Question: I have written this code for servlet
'''
import java.io.*;
import javax.servlet.*;
import javax.servlet.http.*;
public class Httpservlet1 extends HttpServlet
{
public void doGet(HttpServletRequest request,
HttpServletResponse response)
throws ServletException, IOException
{
String color = request.getParameter("color");
response.setContentType("text/html");
PrintWriter pw = response.getWriter();
pw.println("<B>The selected color is: ");
pw.println(color);
pw.close();
}
}
'''
i have compiled it and its corresponding html file action attribute value is
'''
action="http://localhost:8765/HS/HTTPSERVLET">
'''
and
web.xml contains
servlet-name four
servlet-class Httpservlet1
servlet-name four
url-pattern /HTTPSERVLET in xml code format still its showing error message on running it

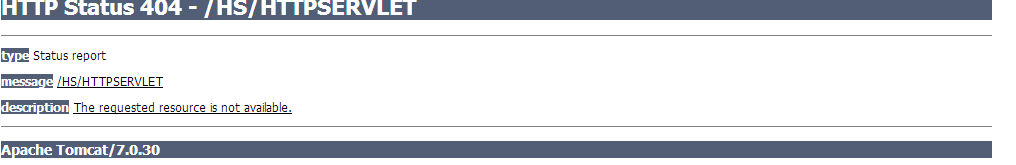
Answer: Perhaps your web.xml is not properly formed.
It works OK for me.
'''
<?xml version="1.0" encoding="UTF-8"?>
<web-app xmlns:xsi="http://www.w3.org/2001/XMLSchema-instance" xmlns="http://java.sun.com/xml/ns/javaee" xmlns:web="http://java.sun.com/xml/ns/javaee/web-app_2_5.xsd" xsi:schemaLocation="http://java.sun.com/xml/ns/javaee http://java.sun.com/xml/ns/javaee/web-app_2_5.xsd" id="WebApp_ID" version="2.5">
<servlet>
<servlet-name>four</servlet-name>
<servlet-class>Httpservlet1</servlet-class>
</servlet>
<servlet-mapping>
<servlet-name>four</servlet-name>
<url-pattern>/HTTPSERVLET</url-pattern>
</servlet-mapping>
</web-app>
'''